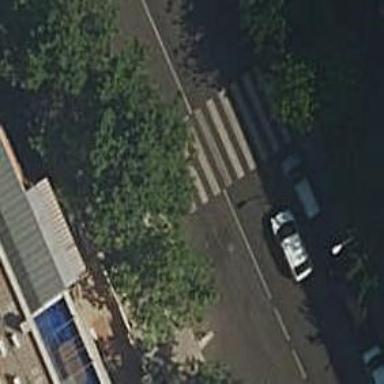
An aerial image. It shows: Pedestrian crossing with zebra markings on footway.